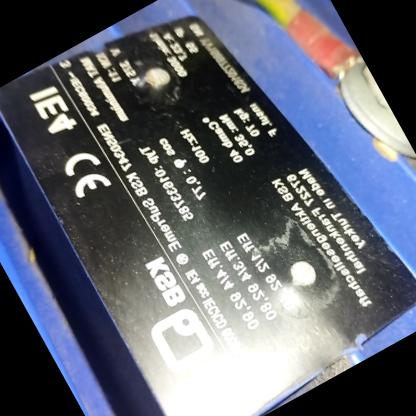
Klasa: tabliczka-znamionowa